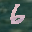
Label: 6